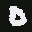
Label: 0